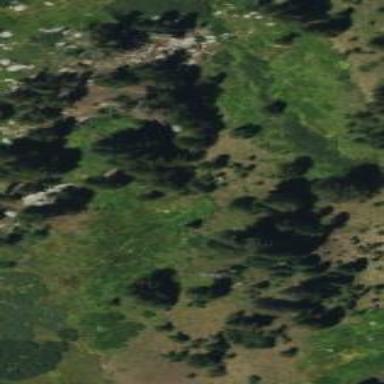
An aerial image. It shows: Meadow that resembles island.